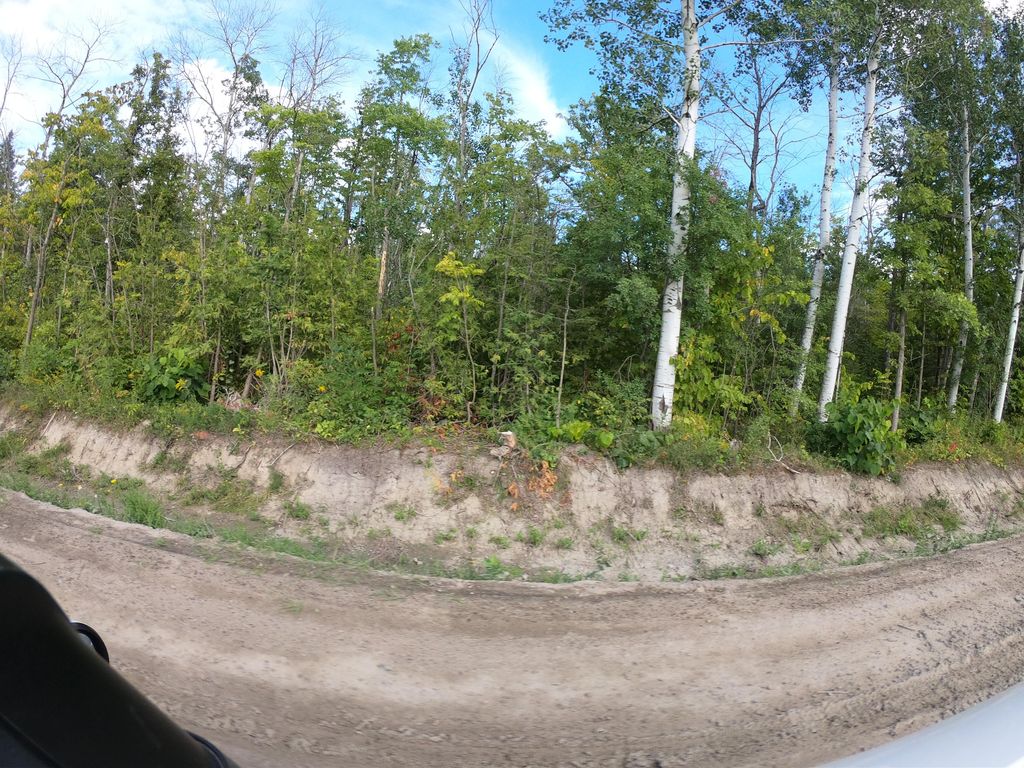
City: ottawa-gatineau